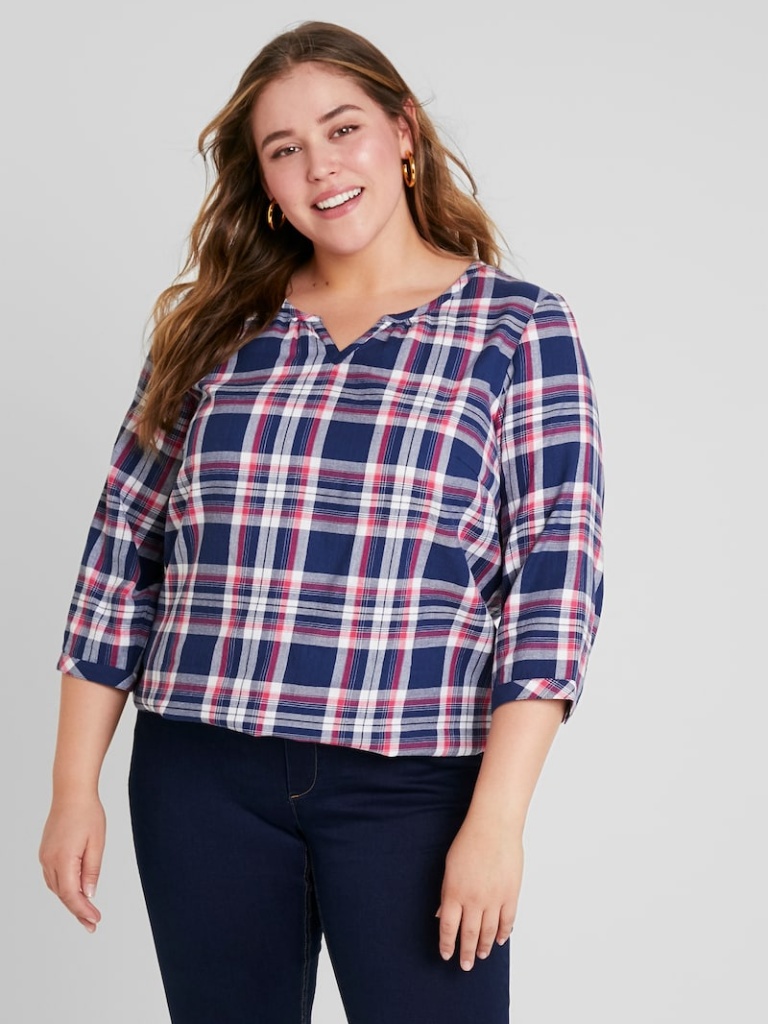
cotton relaxed a long-sleeved with rolled-up sleeves hip length Untucked v-neck blouse